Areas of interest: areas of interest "China Pacific Life Insurance Co., Ltd. (Jiaxing Central Branch)"
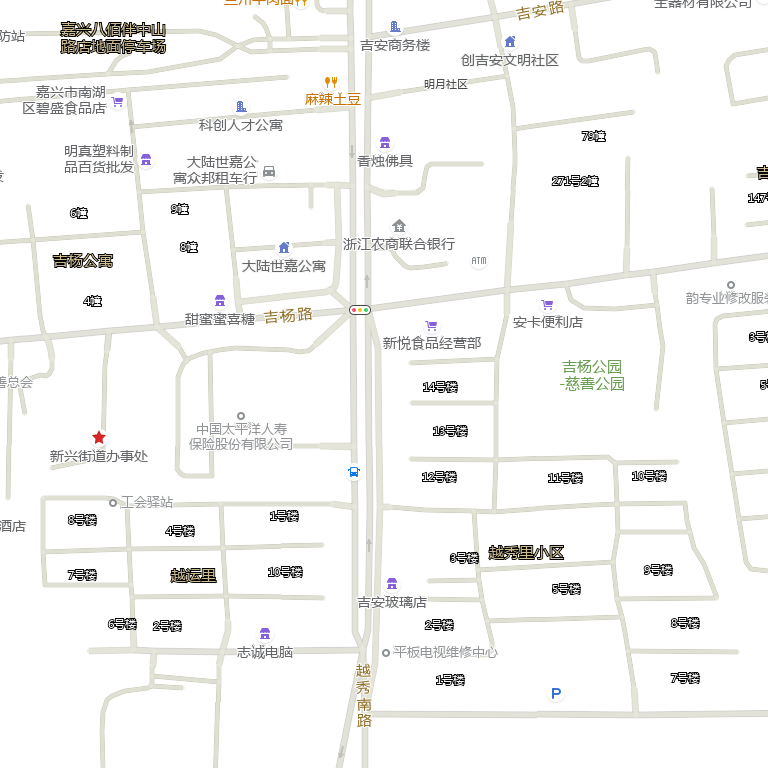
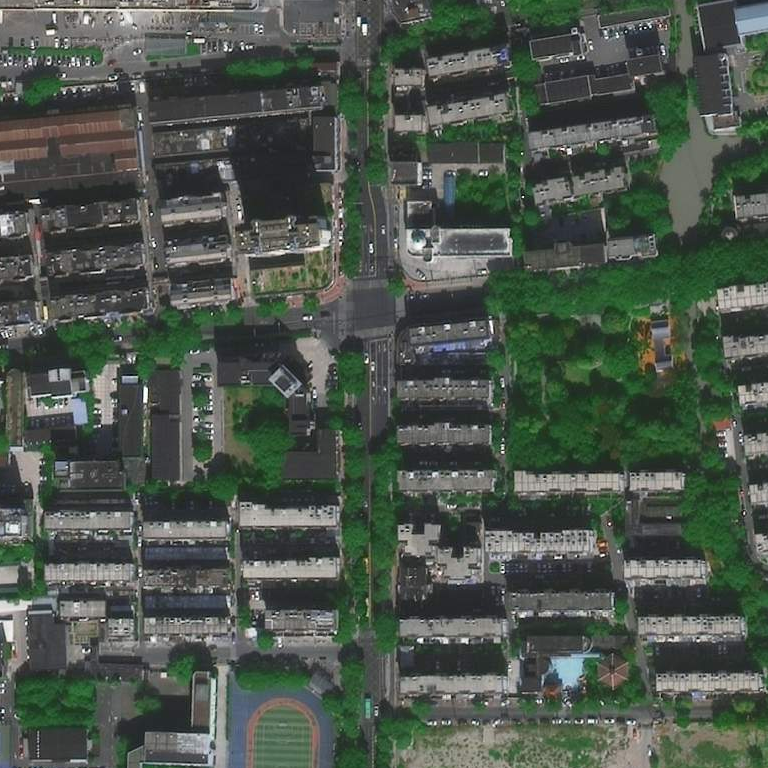